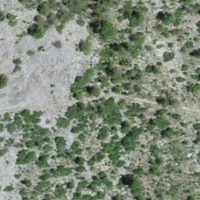
EUNIS habitat code: 48
Species observed at this site:
Libelloides coccajus
Podarcis muralis
Emberiza hortulana
Saponaria ocymoides
Milvus migrans
Phoenicurus phoenicurus
Calliptamus italicus
Cotinus coggygria
Curruca iberiae
Lactuca perennis